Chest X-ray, PA view. Patient: 59 years old, sex M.
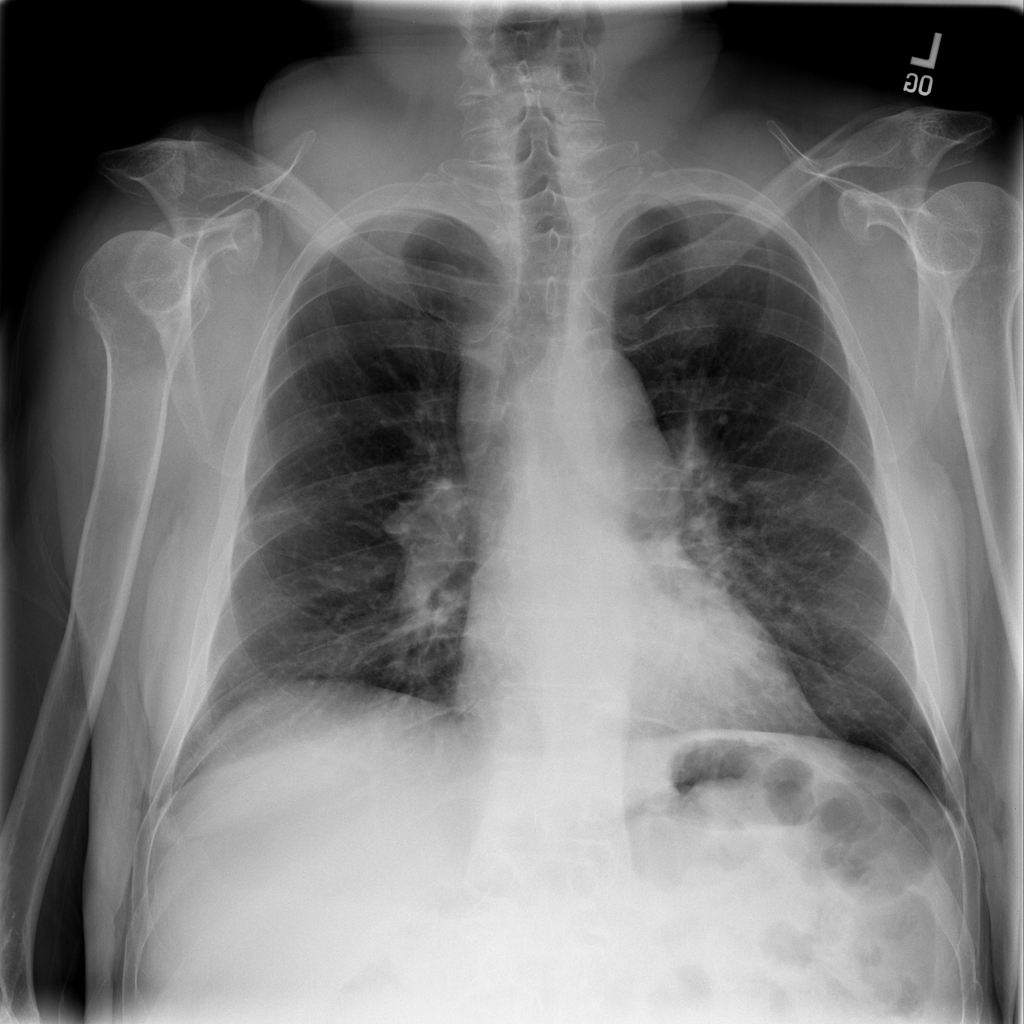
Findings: Infiltration